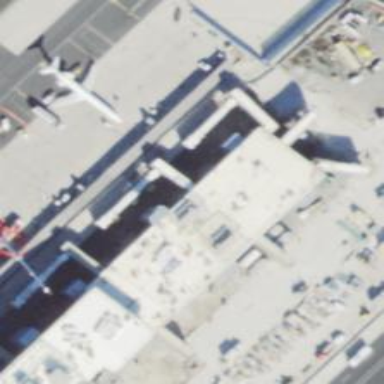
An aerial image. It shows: Airport gate.